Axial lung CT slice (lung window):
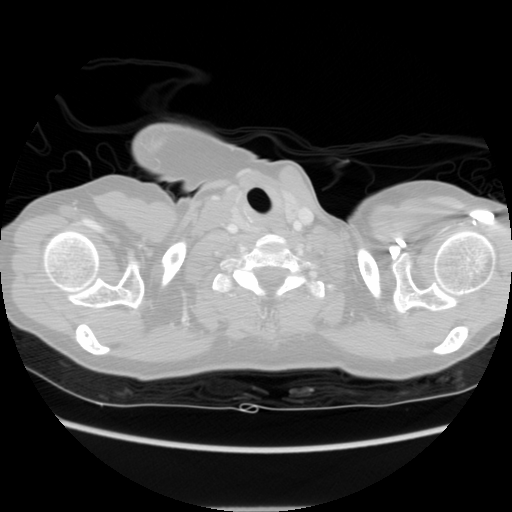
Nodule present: no